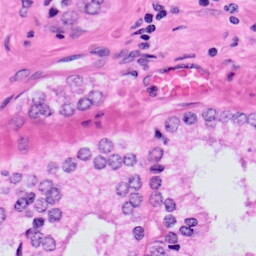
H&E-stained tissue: Prostate